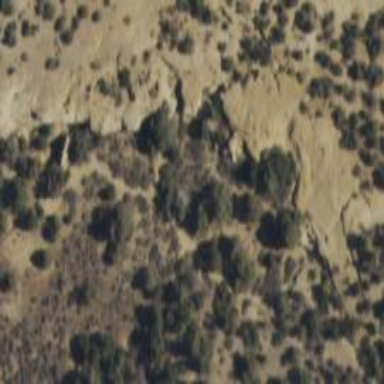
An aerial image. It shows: Landscape of bare rock.